Interaction volume radius: 5 \u00c5
Interaction volume height: 25 \u00c5
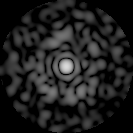
Disorder parameter: 0.834